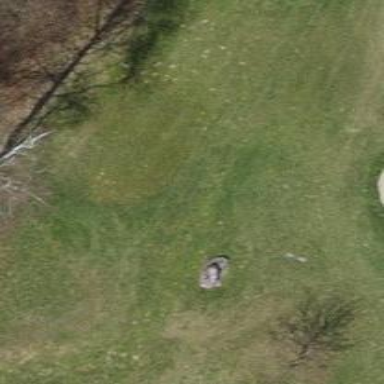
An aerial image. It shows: Grass area designated as golf tee.